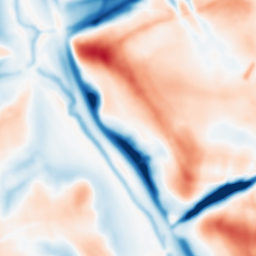
Category: multiscale
Decomposition family: dog_multiscale
Decomposition parameters: sigma_ratio: 2
n_scales: 3
base_sigma: 2
Upsampling method: edge_directed
Upsampling parameters: scale: 4
Upsampling scale: 4